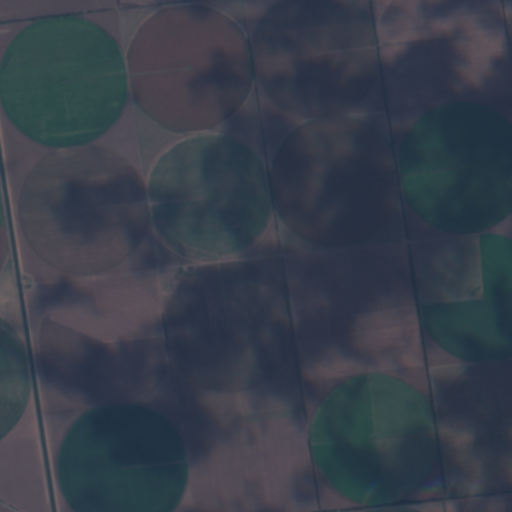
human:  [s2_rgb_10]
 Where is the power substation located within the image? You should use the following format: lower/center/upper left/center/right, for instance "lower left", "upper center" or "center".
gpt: The power substation is located in the center left of the image.
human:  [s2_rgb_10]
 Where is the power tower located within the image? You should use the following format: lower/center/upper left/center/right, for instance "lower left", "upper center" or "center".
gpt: The power tower is located in the left of the image.
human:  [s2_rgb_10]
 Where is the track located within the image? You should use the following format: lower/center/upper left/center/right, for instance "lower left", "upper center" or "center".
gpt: There is no track in the image.